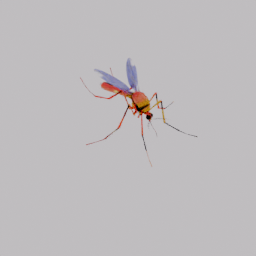
Label: animals